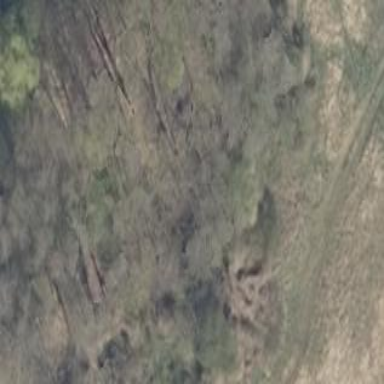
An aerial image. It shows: Forest area.